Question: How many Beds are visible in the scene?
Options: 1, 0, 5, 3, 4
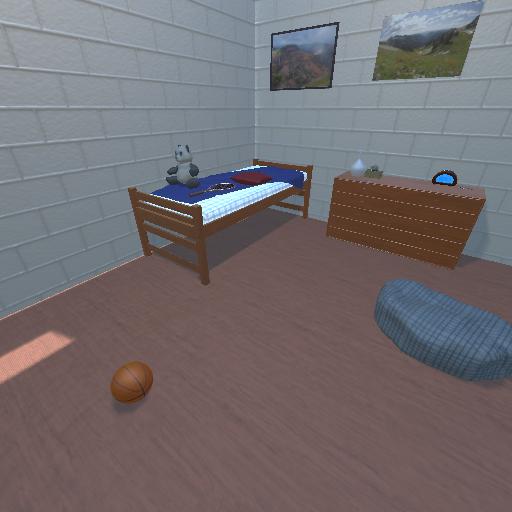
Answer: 1